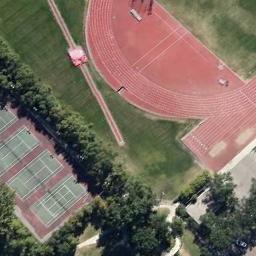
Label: tennis_court